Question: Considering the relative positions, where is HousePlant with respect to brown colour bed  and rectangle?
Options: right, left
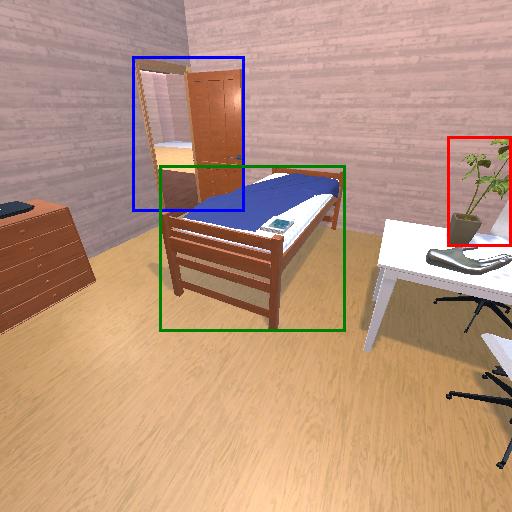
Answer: right